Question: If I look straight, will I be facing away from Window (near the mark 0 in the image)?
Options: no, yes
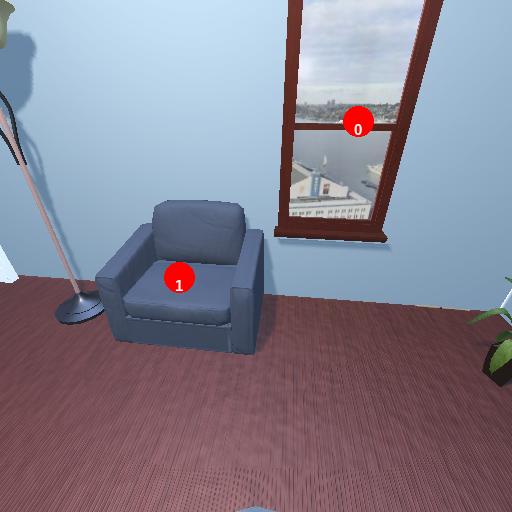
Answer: no